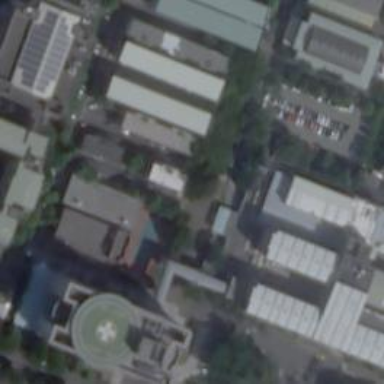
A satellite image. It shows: Hospital building.